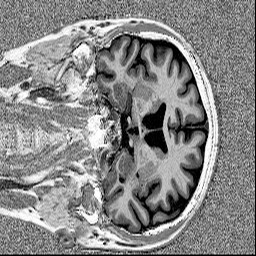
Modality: MP2RAGE
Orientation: coronal
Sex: male